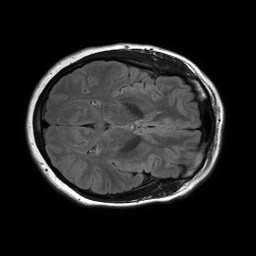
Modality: FLAIR
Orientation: axial
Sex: female
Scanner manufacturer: philips
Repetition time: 11 s
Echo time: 0.125 s